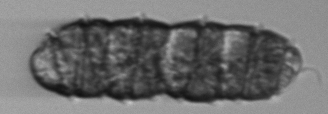
Label: Margalefidinium